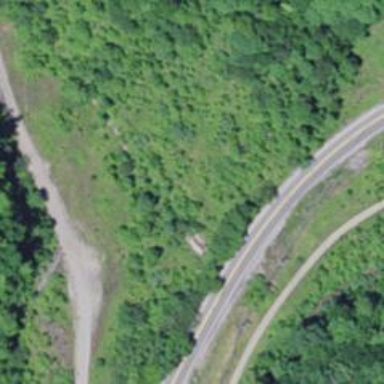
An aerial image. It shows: Abandoned railway.